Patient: sex M, age 25
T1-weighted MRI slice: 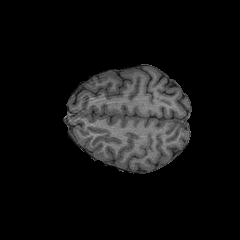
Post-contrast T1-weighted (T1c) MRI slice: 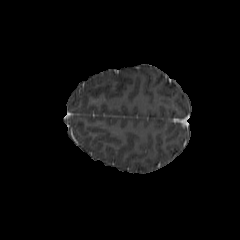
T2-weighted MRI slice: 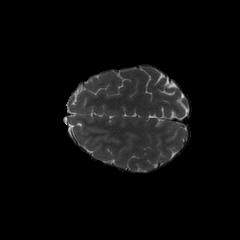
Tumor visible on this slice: no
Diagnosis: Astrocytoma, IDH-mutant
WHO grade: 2